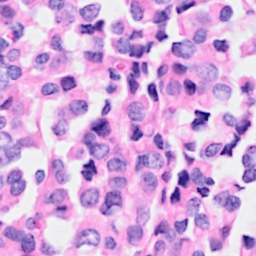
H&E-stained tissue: Breast